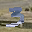
Label: 3